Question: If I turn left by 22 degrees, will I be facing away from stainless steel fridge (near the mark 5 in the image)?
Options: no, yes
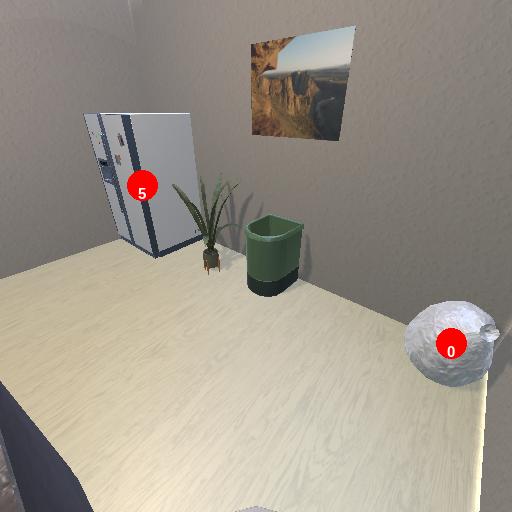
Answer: no